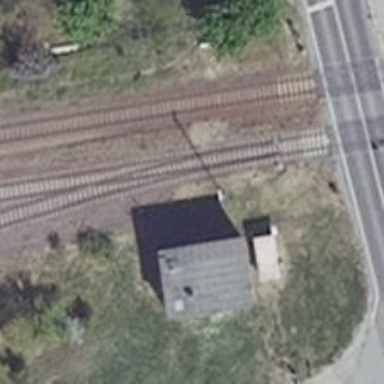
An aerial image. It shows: Railway siding for service.